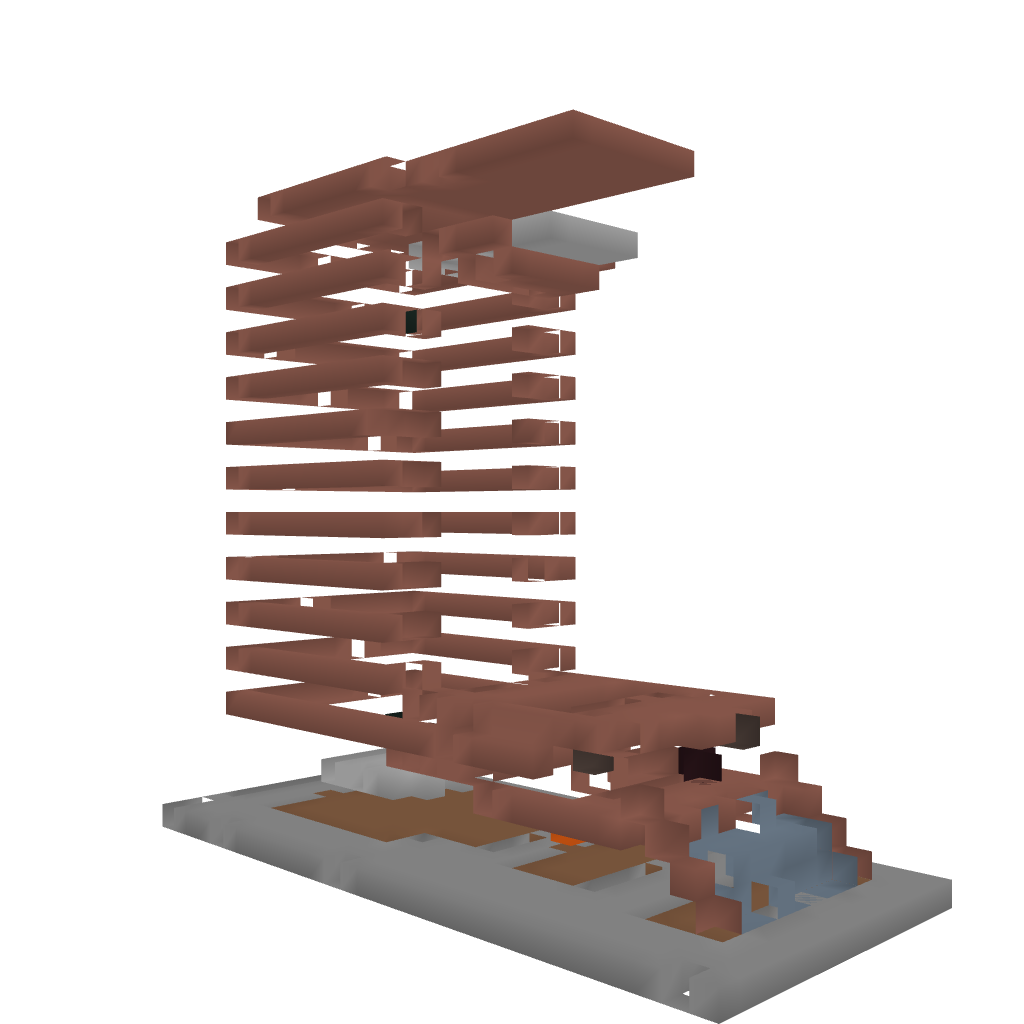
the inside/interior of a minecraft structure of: Mr. GnarKill